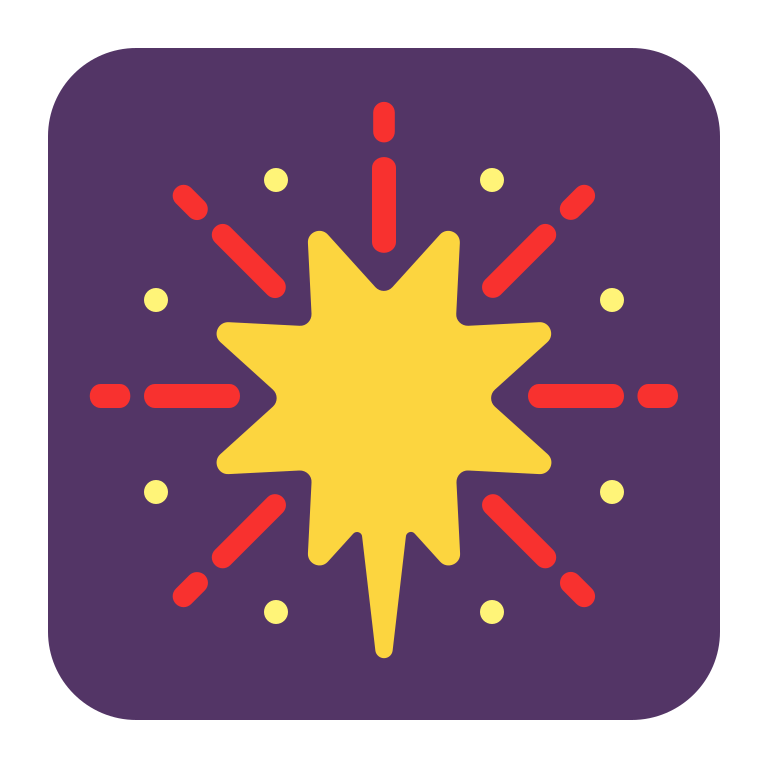
fireworks flat